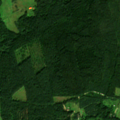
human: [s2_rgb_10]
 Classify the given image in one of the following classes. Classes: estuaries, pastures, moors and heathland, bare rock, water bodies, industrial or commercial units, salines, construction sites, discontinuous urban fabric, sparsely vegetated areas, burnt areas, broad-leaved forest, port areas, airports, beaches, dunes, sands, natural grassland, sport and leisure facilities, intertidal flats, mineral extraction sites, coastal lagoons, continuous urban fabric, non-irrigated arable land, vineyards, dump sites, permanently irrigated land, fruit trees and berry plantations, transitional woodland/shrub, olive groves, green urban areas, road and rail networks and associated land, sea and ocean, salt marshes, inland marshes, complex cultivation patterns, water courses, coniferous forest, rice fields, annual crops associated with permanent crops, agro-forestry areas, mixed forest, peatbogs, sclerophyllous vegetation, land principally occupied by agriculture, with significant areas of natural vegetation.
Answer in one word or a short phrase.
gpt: non-irrigated arable land, pastures, land principally occupied by agriculture, with significant areas of natural vegetation, coniferous forest, mixed forest, transitional woodland/shrub